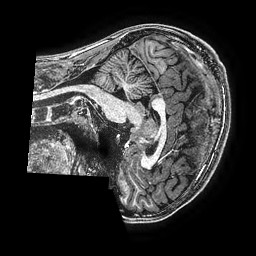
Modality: T1w
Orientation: sagittal
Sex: male
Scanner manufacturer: ge
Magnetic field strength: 3 T
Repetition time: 0.00766 s
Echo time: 0.003476 s